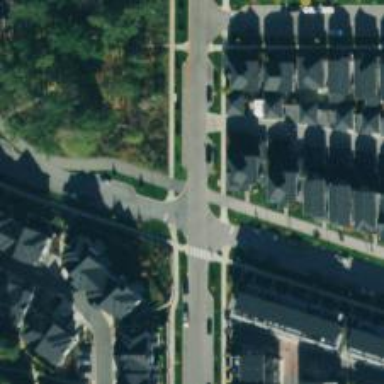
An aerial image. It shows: Unmarked road crossing.